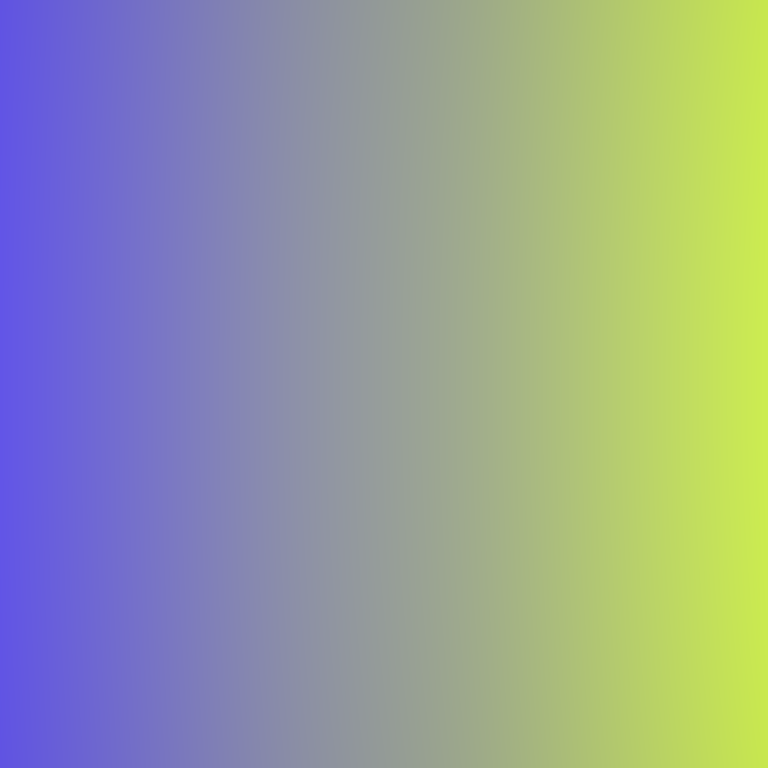
Abstract light effect, smooth gradient from blue to yellow, calm atmosphere, soft blend, no room, no furniture, no objects.